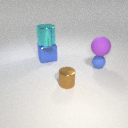
small blue rubber sphere in front of large blue metal cube